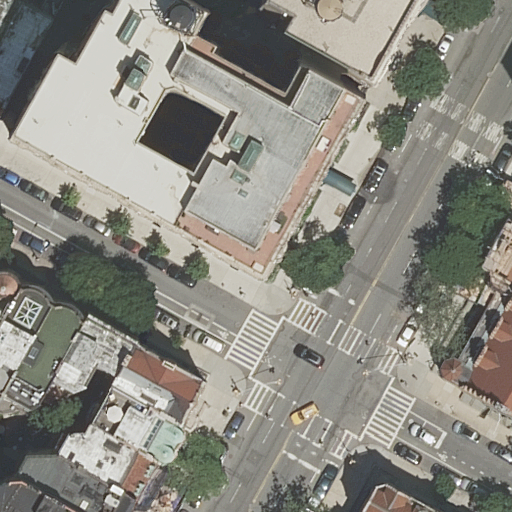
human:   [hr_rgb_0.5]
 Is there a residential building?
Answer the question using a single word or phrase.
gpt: yes

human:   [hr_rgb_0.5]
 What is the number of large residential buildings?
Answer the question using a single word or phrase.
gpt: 1

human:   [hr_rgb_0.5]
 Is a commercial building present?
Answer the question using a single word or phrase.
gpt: no

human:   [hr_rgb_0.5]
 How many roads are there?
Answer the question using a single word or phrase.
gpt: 2

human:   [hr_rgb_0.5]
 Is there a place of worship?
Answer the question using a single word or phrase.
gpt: yes

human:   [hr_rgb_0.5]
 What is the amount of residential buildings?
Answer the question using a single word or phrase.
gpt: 14

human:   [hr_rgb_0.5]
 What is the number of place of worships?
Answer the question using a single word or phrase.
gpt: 1

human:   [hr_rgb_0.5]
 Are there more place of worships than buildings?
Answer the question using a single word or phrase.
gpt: no

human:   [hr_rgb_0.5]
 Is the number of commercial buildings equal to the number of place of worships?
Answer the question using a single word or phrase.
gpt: no

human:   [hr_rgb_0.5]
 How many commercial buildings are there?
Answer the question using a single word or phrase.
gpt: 0

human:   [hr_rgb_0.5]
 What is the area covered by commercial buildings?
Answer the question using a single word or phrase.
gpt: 0m2

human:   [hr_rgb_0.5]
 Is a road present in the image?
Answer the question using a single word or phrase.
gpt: yes

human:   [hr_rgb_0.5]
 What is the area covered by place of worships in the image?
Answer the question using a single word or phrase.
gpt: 2504m2

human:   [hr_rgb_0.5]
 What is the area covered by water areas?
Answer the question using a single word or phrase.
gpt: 0m2

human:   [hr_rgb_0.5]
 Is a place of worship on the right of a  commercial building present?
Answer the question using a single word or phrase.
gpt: no

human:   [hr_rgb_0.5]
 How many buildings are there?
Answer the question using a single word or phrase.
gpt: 15

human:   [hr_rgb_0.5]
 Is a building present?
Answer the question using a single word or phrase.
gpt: yes

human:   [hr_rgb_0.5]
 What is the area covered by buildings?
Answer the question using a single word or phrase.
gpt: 4332m2

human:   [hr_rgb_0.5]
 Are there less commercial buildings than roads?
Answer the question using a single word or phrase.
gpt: yes

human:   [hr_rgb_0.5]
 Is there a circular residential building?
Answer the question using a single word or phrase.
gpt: no

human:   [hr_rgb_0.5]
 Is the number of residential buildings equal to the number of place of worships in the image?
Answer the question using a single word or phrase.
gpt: no

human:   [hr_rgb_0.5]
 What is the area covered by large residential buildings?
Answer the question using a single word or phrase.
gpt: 658m2

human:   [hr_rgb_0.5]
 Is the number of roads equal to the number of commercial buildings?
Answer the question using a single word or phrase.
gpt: no

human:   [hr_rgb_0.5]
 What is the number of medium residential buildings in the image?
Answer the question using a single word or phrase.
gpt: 6

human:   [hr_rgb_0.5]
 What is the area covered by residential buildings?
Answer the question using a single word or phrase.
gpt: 1827m2

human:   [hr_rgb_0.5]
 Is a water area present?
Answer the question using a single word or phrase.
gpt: no

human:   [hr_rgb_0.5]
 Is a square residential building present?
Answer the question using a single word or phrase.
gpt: no

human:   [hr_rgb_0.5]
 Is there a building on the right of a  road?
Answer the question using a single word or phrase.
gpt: yes

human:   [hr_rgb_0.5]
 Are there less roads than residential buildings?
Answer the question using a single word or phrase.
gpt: yes

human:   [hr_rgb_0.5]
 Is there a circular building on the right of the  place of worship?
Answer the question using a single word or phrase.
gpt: no

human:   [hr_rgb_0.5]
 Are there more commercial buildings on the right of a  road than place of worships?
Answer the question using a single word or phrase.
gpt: no

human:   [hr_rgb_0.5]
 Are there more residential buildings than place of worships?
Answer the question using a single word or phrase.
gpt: yes

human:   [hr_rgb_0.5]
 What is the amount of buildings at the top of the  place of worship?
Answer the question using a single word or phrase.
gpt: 4

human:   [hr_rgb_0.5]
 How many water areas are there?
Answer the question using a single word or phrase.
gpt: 0

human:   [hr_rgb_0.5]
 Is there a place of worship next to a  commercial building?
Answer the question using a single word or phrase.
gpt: no

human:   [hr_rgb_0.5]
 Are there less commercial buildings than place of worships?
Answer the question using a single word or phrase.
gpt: yes

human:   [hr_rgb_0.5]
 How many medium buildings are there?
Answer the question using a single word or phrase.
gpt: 6

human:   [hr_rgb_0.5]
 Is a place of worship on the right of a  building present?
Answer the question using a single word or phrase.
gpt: yes

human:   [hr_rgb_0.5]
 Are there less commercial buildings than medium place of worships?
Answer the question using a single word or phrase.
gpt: no

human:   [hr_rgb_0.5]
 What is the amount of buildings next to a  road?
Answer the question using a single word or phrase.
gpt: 15

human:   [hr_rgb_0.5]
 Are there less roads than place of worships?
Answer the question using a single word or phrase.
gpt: no

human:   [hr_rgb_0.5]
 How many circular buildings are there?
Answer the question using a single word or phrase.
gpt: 0

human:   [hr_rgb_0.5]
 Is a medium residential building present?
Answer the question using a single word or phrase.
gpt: yes

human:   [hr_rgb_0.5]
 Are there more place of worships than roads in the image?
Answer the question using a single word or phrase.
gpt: no

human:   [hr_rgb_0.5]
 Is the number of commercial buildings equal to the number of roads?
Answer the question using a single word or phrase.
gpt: no

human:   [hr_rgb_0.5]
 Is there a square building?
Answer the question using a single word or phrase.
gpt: no

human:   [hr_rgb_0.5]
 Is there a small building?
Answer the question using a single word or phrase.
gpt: yes

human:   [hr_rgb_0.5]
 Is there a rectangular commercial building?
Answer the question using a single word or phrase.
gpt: no

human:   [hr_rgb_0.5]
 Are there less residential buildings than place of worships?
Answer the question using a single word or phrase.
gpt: no

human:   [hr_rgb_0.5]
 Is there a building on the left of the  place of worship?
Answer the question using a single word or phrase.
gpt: yes

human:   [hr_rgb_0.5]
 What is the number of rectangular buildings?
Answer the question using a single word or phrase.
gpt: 9

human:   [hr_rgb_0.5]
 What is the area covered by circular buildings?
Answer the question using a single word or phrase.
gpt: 0m2

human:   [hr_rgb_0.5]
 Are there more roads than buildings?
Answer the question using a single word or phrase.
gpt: no

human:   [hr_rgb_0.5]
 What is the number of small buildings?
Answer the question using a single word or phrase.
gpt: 7

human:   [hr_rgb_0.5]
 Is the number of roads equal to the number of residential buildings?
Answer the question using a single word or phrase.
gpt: no

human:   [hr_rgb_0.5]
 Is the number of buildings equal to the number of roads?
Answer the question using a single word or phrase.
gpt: no

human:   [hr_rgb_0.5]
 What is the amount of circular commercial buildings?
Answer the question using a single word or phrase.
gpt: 0

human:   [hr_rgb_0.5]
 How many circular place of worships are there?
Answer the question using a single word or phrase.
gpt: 0

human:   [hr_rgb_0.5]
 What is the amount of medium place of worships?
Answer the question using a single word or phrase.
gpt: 0

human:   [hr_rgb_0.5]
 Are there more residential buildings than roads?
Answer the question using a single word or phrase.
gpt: yes

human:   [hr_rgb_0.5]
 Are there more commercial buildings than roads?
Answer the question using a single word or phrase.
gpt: no

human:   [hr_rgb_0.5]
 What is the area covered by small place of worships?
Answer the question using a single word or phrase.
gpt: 0m2

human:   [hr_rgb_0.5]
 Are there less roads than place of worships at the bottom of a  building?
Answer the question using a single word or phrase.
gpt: no

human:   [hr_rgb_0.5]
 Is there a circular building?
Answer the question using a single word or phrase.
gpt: no